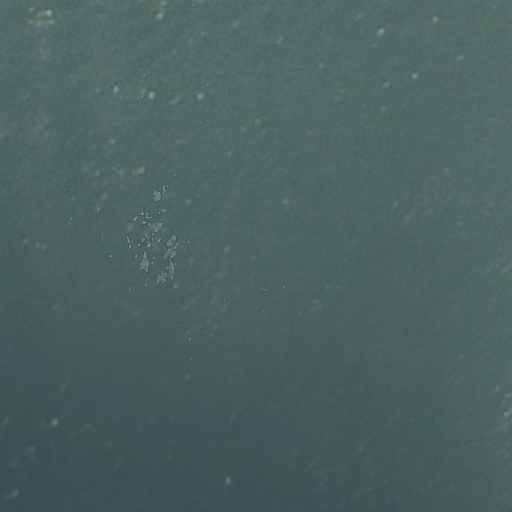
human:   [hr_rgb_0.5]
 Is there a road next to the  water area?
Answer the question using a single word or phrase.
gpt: yes

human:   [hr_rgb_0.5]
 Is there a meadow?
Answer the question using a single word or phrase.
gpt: no

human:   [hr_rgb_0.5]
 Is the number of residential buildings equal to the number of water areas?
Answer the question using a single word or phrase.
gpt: no

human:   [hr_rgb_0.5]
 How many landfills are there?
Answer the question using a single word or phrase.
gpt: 0

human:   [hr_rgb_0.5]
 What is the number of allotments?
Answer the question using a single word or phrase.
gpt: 0

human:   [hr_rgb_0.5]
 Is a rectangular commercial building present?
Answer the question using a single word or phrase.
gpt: no

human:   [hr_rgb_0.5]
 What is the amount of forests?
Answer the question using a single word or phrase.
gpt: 0

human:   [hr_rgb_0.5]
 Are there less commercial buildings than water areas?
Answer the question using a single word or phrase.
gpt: yes

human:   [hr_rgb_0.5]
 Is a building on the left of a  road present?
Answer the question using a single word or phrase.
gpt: no

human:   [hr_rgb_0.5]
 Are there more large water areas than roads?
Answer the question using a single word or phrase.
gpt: no

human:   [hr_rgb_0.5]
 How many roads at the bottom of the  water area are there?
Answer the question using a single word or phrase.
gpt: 2

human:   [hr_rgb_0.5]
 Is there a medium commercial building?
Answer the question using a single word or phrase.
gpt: no

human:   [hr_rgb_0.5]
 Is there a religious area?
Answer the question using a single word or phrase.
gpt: no

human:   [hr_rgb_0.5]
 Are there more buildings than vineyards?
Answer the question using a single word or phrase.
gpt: no

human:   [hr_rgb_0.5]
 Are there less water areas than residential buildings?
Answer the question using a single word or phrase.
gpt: no

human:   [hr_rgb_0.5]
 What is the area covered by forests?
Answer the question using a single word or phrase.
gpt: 0m2

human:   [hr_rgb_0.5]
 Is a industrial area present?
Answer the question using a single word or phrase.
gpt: no

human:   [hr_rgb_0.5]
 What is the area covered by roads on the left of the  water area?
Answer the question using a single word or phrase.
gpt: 0m2

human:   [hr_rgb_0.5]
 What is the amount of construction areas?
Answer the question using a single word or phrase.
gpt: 0

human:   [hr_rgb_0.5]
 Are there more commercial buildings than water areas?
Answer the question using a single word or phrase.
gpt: no

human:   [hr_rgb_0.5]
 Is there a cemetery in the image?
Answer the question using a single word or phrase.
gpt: no

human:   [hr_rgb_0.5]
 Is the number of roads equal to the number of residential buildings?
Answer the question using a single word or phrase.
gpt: no

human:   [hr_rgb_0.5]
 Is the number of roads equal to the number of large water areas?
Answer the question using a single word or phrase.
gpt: no

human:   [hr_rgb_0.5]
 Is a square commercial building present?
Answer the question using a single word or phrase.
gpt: no

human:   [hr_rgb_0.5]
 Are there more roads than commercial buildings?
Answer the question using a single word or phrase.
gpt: yes

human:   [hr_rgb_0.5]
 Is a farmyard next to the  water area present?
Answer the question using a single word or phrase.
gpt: no

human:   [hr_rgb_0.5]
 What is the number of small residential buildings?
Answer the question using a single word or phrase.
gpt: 0

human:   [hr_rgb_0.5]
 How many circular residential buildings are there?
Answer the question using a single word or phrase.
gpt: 0

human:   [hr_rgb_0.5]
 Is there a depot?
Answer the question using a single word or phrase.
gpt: no

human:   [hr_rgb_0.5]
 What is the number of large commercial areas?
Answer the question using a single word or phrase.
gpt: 0

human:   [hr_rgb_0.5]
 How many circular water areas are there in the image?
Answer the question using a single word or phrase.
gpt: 0

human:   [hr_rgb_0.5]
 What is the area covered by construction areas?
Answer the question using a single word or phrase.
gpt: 0m2

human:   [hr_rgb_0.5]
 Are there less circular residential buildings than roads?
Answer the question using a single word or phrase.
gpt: yes

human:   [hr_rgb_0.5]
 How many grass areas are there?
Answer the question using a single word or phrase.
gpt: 0

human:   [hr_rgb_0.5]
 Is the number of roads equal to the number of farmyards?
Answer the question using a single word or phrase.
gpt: no

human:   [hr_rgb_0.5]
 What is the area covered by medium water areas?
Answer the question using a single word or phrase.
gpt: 0m2